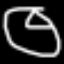
Label: clock